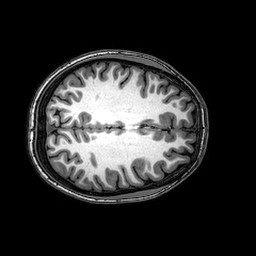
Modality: T1w
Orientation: axial
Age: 18
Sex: female
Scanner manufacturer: philips
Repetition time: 0.008186 s
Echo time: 0.00376 s